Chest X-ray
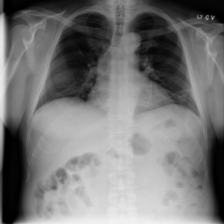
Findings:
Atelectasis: negative
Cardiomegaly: negative
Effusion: negative
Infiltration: negative
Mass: positive
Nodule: negative
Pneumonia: negative
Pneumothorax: negative
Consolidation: negative
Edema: negative
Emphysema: negative
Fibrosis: negative
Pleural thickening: negative
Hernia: negative